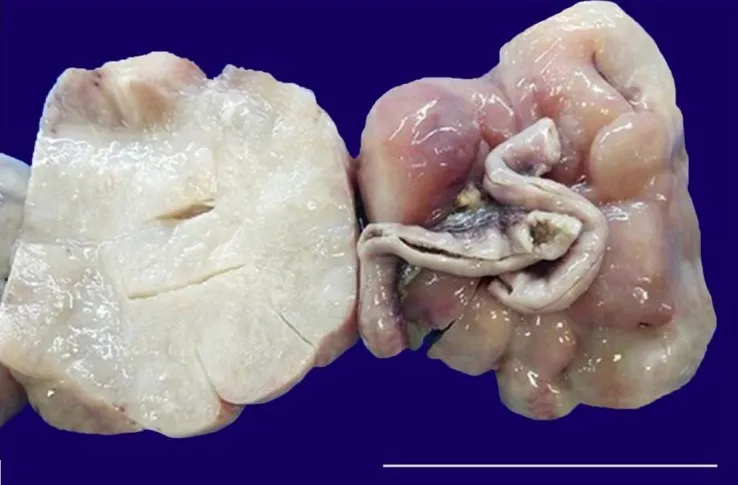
Gross examination of the tumor showing a mass with attached ileal segment and its cut surface (scale bar = 9 cm).
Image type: medical_photograph (other_medical_photograph)